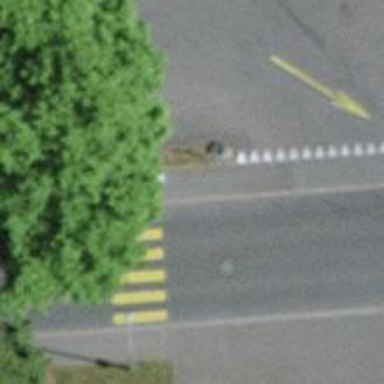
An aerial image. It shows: Lift gate barrier.